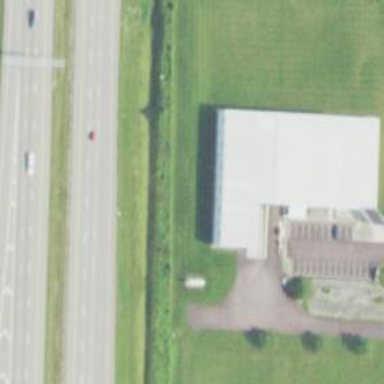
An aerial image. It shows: Industrial building with silver colored roof.